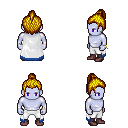
a pixel art fantasy rpg character, male body template, dark elf, purple skin, white trimmed cape, white pants, blonde short topknot hairstyle, bracelets, maroon shoes, four views (front, back, left, right), 2x2 character sprite sheet, small pixel art, hard edges, no anti-aliasing